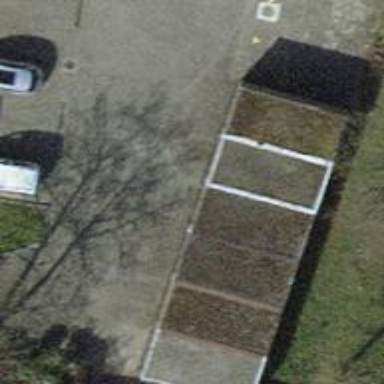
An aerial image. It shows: Group of garages.